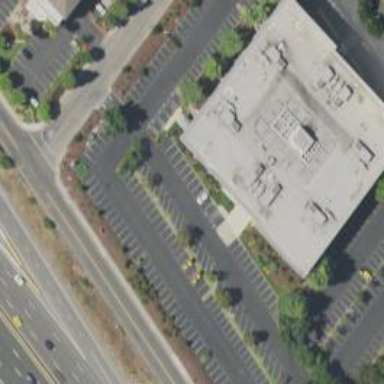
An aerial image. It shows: Parking space.